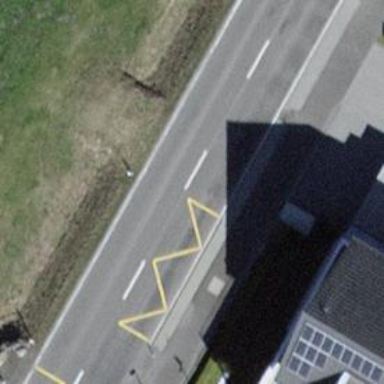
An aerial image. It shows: Public transport stop position.